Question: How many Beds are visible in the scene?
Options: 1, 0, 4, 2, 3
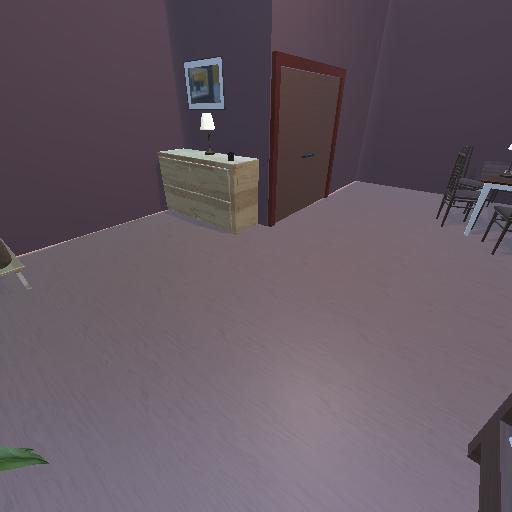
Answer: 1